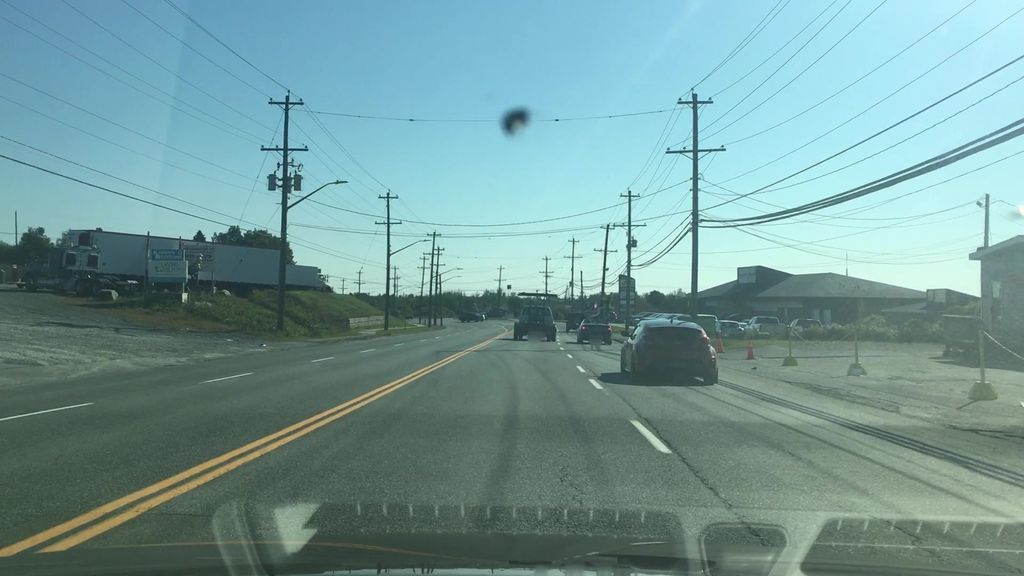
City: halifax